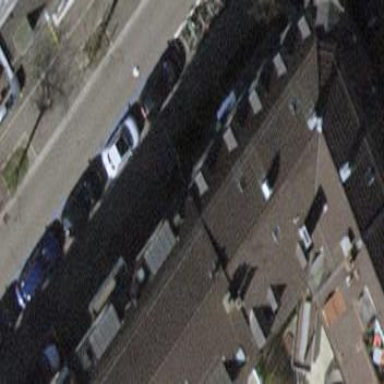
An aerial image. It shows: Parking lane for vehicles.